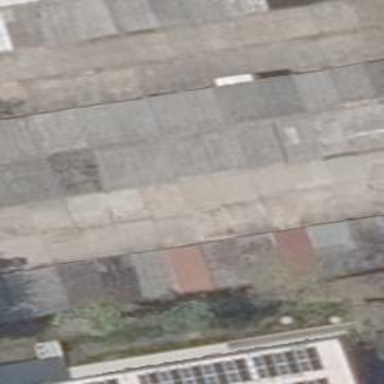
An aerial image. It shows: Garage building.